Question: I am developing responsive site and have maybe a common problem, but i couldn't find the answer and need your advice. I want browser window fix on height:500px on mobile screen. Now i have this situation (look at the pic). I need to avoid white color below and want my container fit the whole screen and height not more then 500px.
Thank you for any advice!

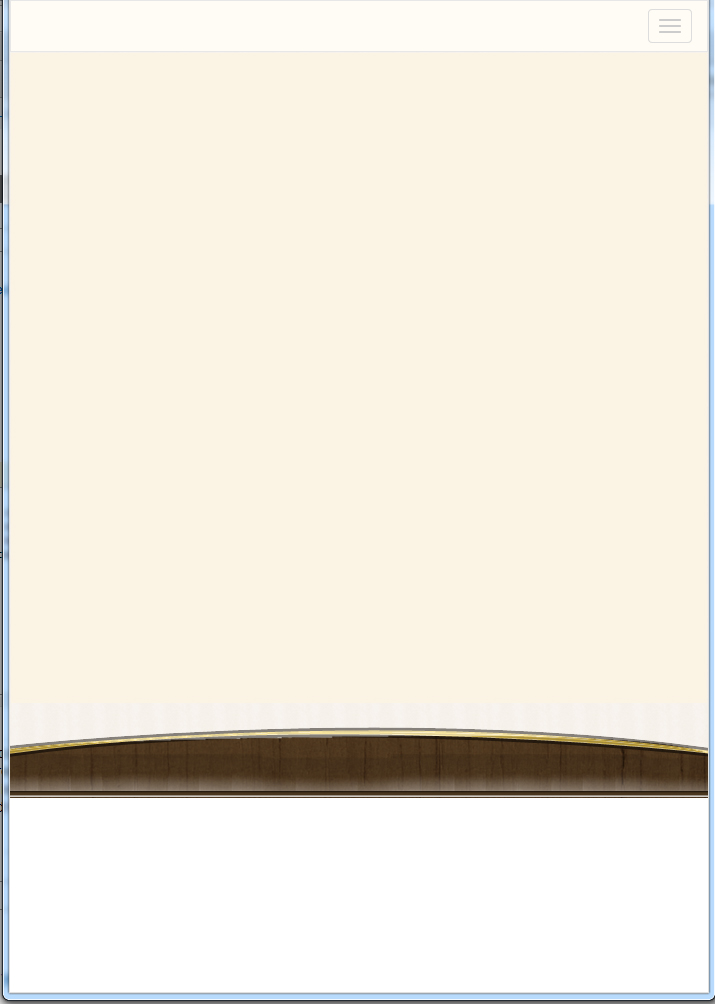
Answer: Set Your container height and width to 100%.
'''
#container
{
height : 100%;
width : 100%;
}
'''
if you dont want your height to be more than 500px, you can use max-height property.
'''
max-height : 500px;
'''